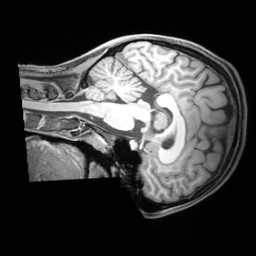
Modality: T1w
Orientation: sagittal
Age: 32
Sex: female
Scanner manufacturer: siemens
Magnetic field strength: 3 T
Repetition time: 1.97 s
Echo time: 0.00206 s